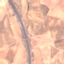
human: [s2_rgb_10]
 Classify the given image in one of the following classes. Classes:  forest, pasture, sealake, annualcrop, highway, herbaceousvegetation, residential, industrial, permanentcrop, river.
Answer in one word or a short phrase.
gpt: Highway